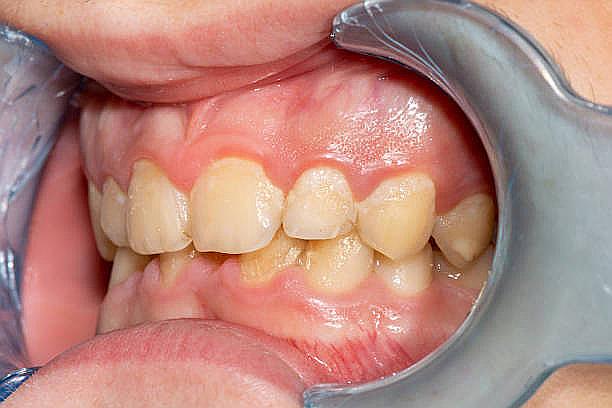
Condition: Gingivitis